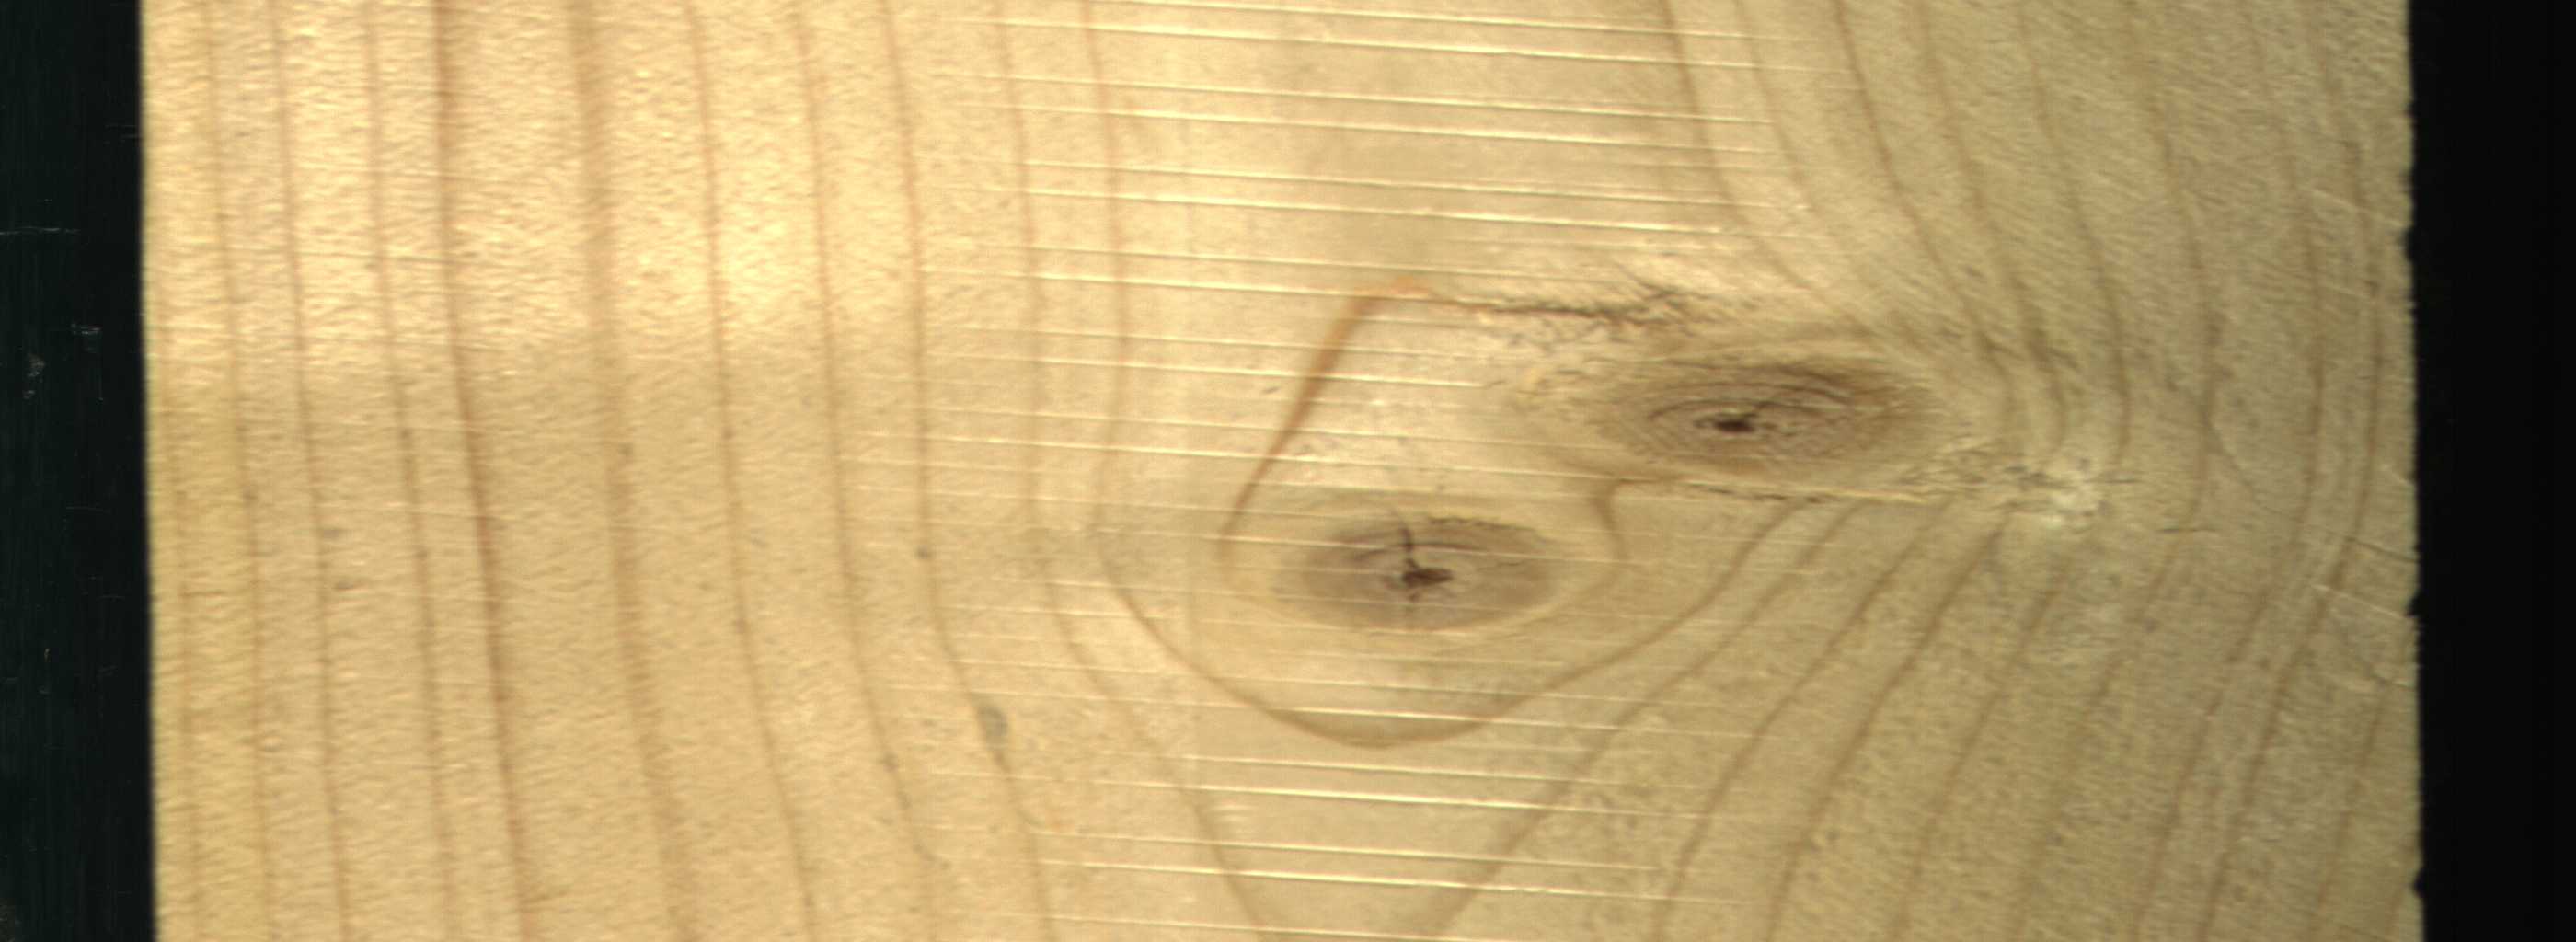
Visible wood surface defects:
Live_Knot
Live_Knot